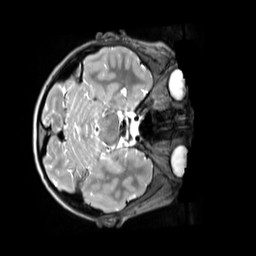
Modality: T2w
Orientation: axial
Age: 12
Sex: male
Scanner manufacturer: siemens
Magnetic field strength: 3 T
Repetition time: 3.2 s
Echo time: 0.408 s